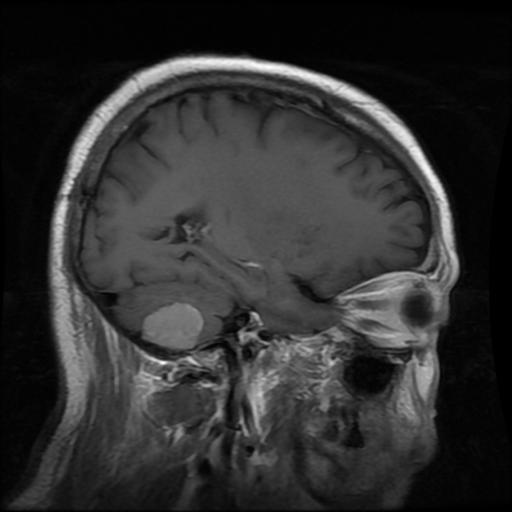
Label: meningioma